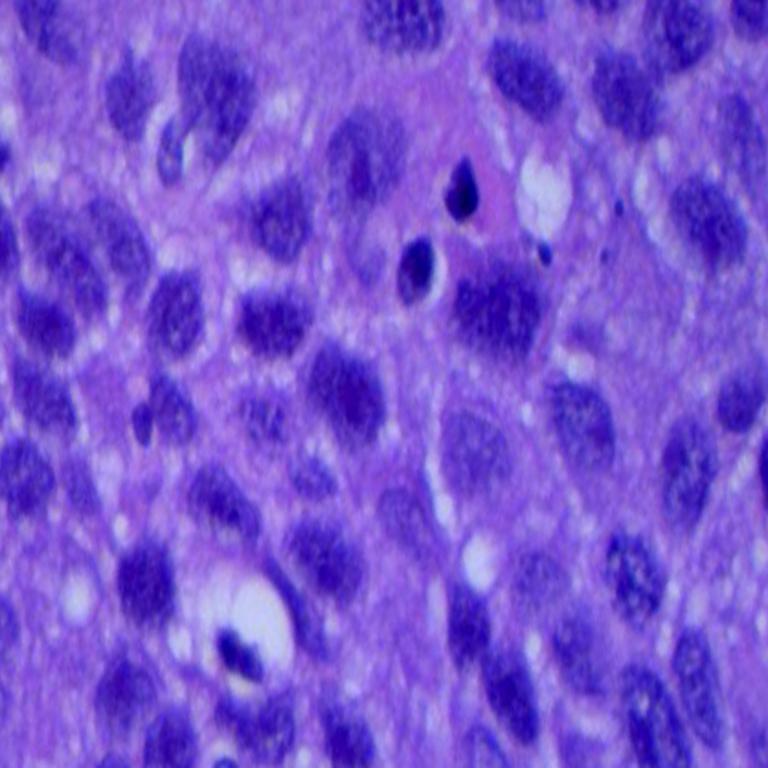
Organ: lung
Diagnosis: squamous carcinomas